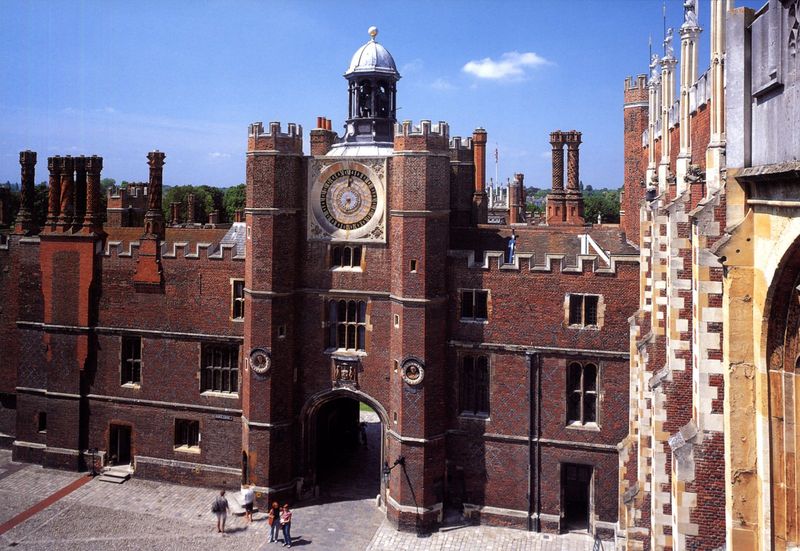
Titel: Hampton Court Palace in London
Standort: London (EU - GB)
Schlagwörter: blau, himmel, schatten, bäume, fenster, laterne, licht, rot, schloss, architektur, england, gotik, turm, fassade, mauer, schornsteine, ziegel, backstein, hof, uhr, tor, zinnen, foto, innenhof, burg, glockenturm, türme, palazzo, festung, glocke, zinne, medaillons, backsteingebäude